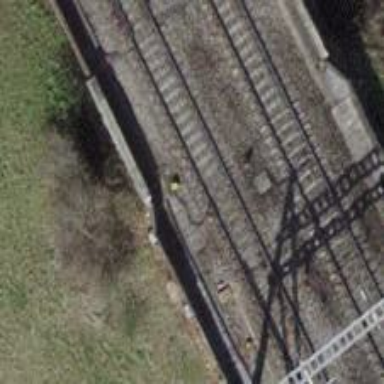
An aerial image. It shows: Railway line with electrified contact line. It runs along embankment with one track.